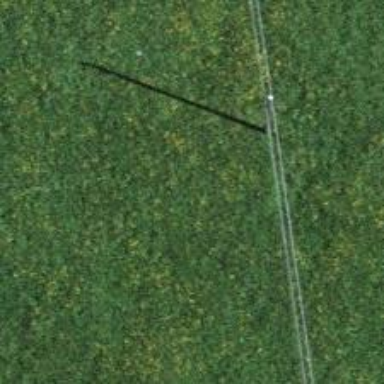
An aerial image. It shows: Power pole.